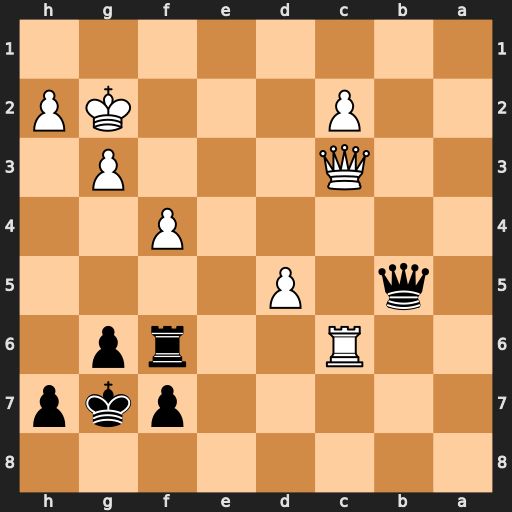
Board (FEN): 8/5pkp/2R2rp1/1q1P4/5P2/2Q3P1/2P3KP/8
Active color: b
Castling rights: -
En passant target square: -
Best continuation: Qxd5+ Kg1 Qxc6